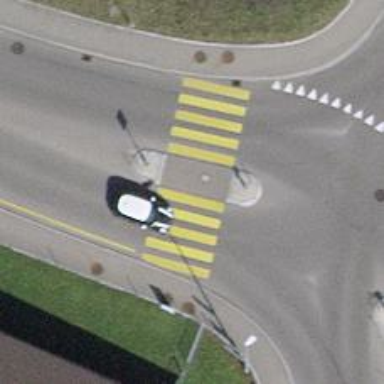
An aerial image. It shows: Kerb serving as barrier.